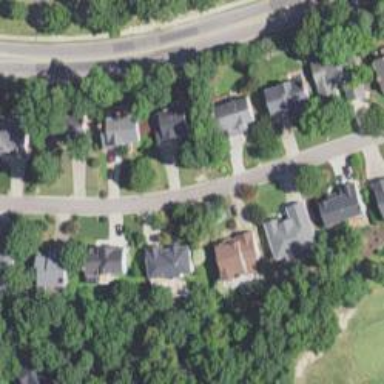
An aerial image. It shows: Smooth asphalt road in residential area.